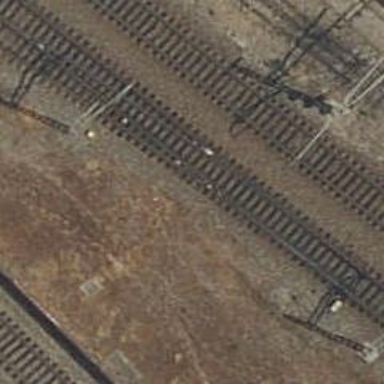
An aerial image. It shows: Siding railway line with electrified contact line for the trains.